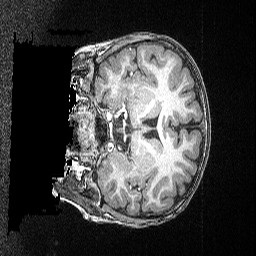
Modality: T1w
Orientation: coronal
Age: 80
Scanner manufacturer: siemens
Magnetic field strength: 3 T
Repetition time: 2.5 s
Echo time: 0.00347 s